【题型】填空题　【知识点】解析几何　【难度】hard
已知点\(P(x,y)\)满足方程\(\frac{x|x|}{16}+\frac{y|y|}{9}=1\)，则\(|3x+4y-20|\)的取值范围为\underline{\ \ \ \ \ \ \ \ \ \ \ \ \ \ \ \ }。
【解答】
【答案】\([20-12\sqrt{2},20)\)

【分析】对给定方程进行分类讨论，画出对应图形，再结合双曲线渐近线方程以及直线和椭圆相切，利用点到直线距离公式得出\(|3x+4y-20|\)的几何意义，代入计算可得结果。

【详解】根据题意可知当\(x \ge 0, y \ge 0\)，原方程可化为\(\frac{x^2}{16}+\frac{y^2}{9}=1\)，此时表示的是椭圆\(\frac{x^2}{16}+\frac{y^2}{9}=1\)在第一象限的部分，包含与坐标轴的交点；

当\(x>0, y<0\)时，原方程可化为\(\frac{x^2}{16}-\frac{y^2}{9}=1\)，此时表示的是双曲线\(\frac{x^2}{16}-\frac{y^2}{9}=1\)在第四象限的部分；

当\(x<0, y>0\)时，原方程可化为\(\frac{y^2}{9}-\frac{x^2}{16}=1\)，此时表示的是双曲线\(\frac{y^2}{9}-\frac{x^2}{16}=1\)在第二象限的部分；

当\(x<0, y<0\)时，方程为\(\frac{x^2}{16}+\frac{y^2}{9}=-1\)不表示任何图形。

画出图形如下图所示：

易知点\(P(x,y)\)到直线\(3x+4y-20=0\)的距离为\(d = \frac{|3x+4y-20|}{\sqrt{3^2+4^2}} = \frac{|3x+4y-20|}{5}\)，因此\(|3x+4y-20|\)表示曲线上的点\(P(x,y)\)到直线\(3x+4y-20=0\)的距离的5倍，

设直线\(3x+4y+c=0\)与椭圆\(\frac{x^2}{16}+\frac{y^2}{9}=1\)在第一象限相切，切点为\(P(x_0,y_0)\)时，\(|3x+4y-20|\)取得最小值；

联立
\[
\begin{cases}
3x+4y+c=0 \\
\frac{x^2}{16}+\frac{y^2}{9}=1
\end{cases}
\]
整理可得\(18x^2+6cx+c^2-144=0\)，显然\(\Delta=36c^2-4\times18\times(c^2-144)=0\)，解得\(c=-12\sqrt{2}\)或\(c=12\sqrt{2}\)（舍）；

由此可知\(3x+4y-20=0\)与曲线\(\frac{x|x|}{16}+\frac{y|y|}{9}=1\)没有交点，

此时\(3x+4y-12\sqrt{2}=0\)与\(3x+4y-20=0\)之间的距离为\(\frac{|20-12\sqrt{2}|}{5}\)；

此时\(|3x+4y-20|\)取得最小值为\(5\times\frac{|20-12\sqrt{2}|}{5}=20-12\sqrt{2}\)；

又双曲线\(\frac{x^2}{16}-\frac{y^2}{9}=1\)和\(\frac{y^2}{9}-\frac{x^2}{16}=1\)的一条渐近线方程为\(3x+4y=0\)，

因此当\(x \to -\infty\)或\(y \to +\infty\)时，点\(P(x,y)\)到直线\(3x+4y-20=0\)的距离无限接近于两条平行线\(3x+4y=0\)到\(3x+4y-20=0\)的距离，

易知两平行线间的距离为\(\frac{|20|}{5}=4\)，所以可得\(|3x+4y-20|<5\times4=20\)；

所以\(|3x+4y-20|\)的取值范围为\([20-12\sqrt{2},20)\)。

故答案为：\([20-12\sqrt{2},20)\)
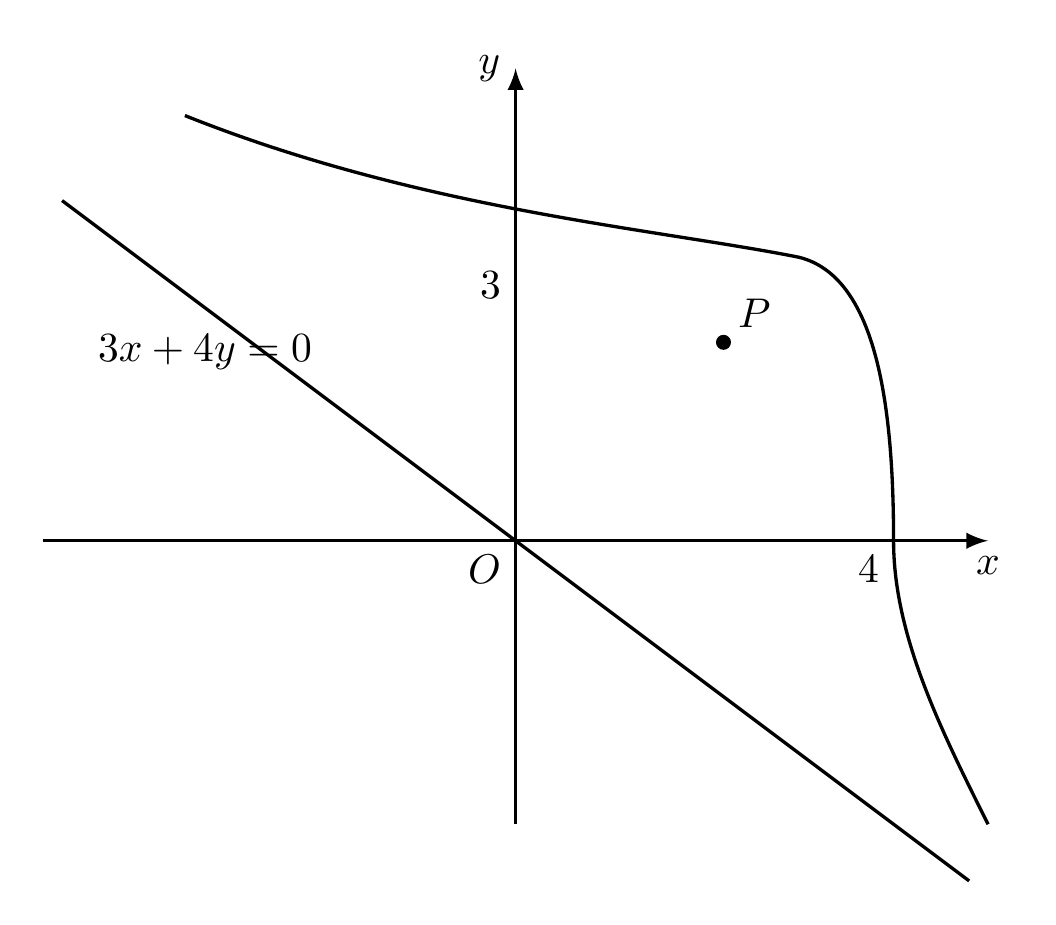